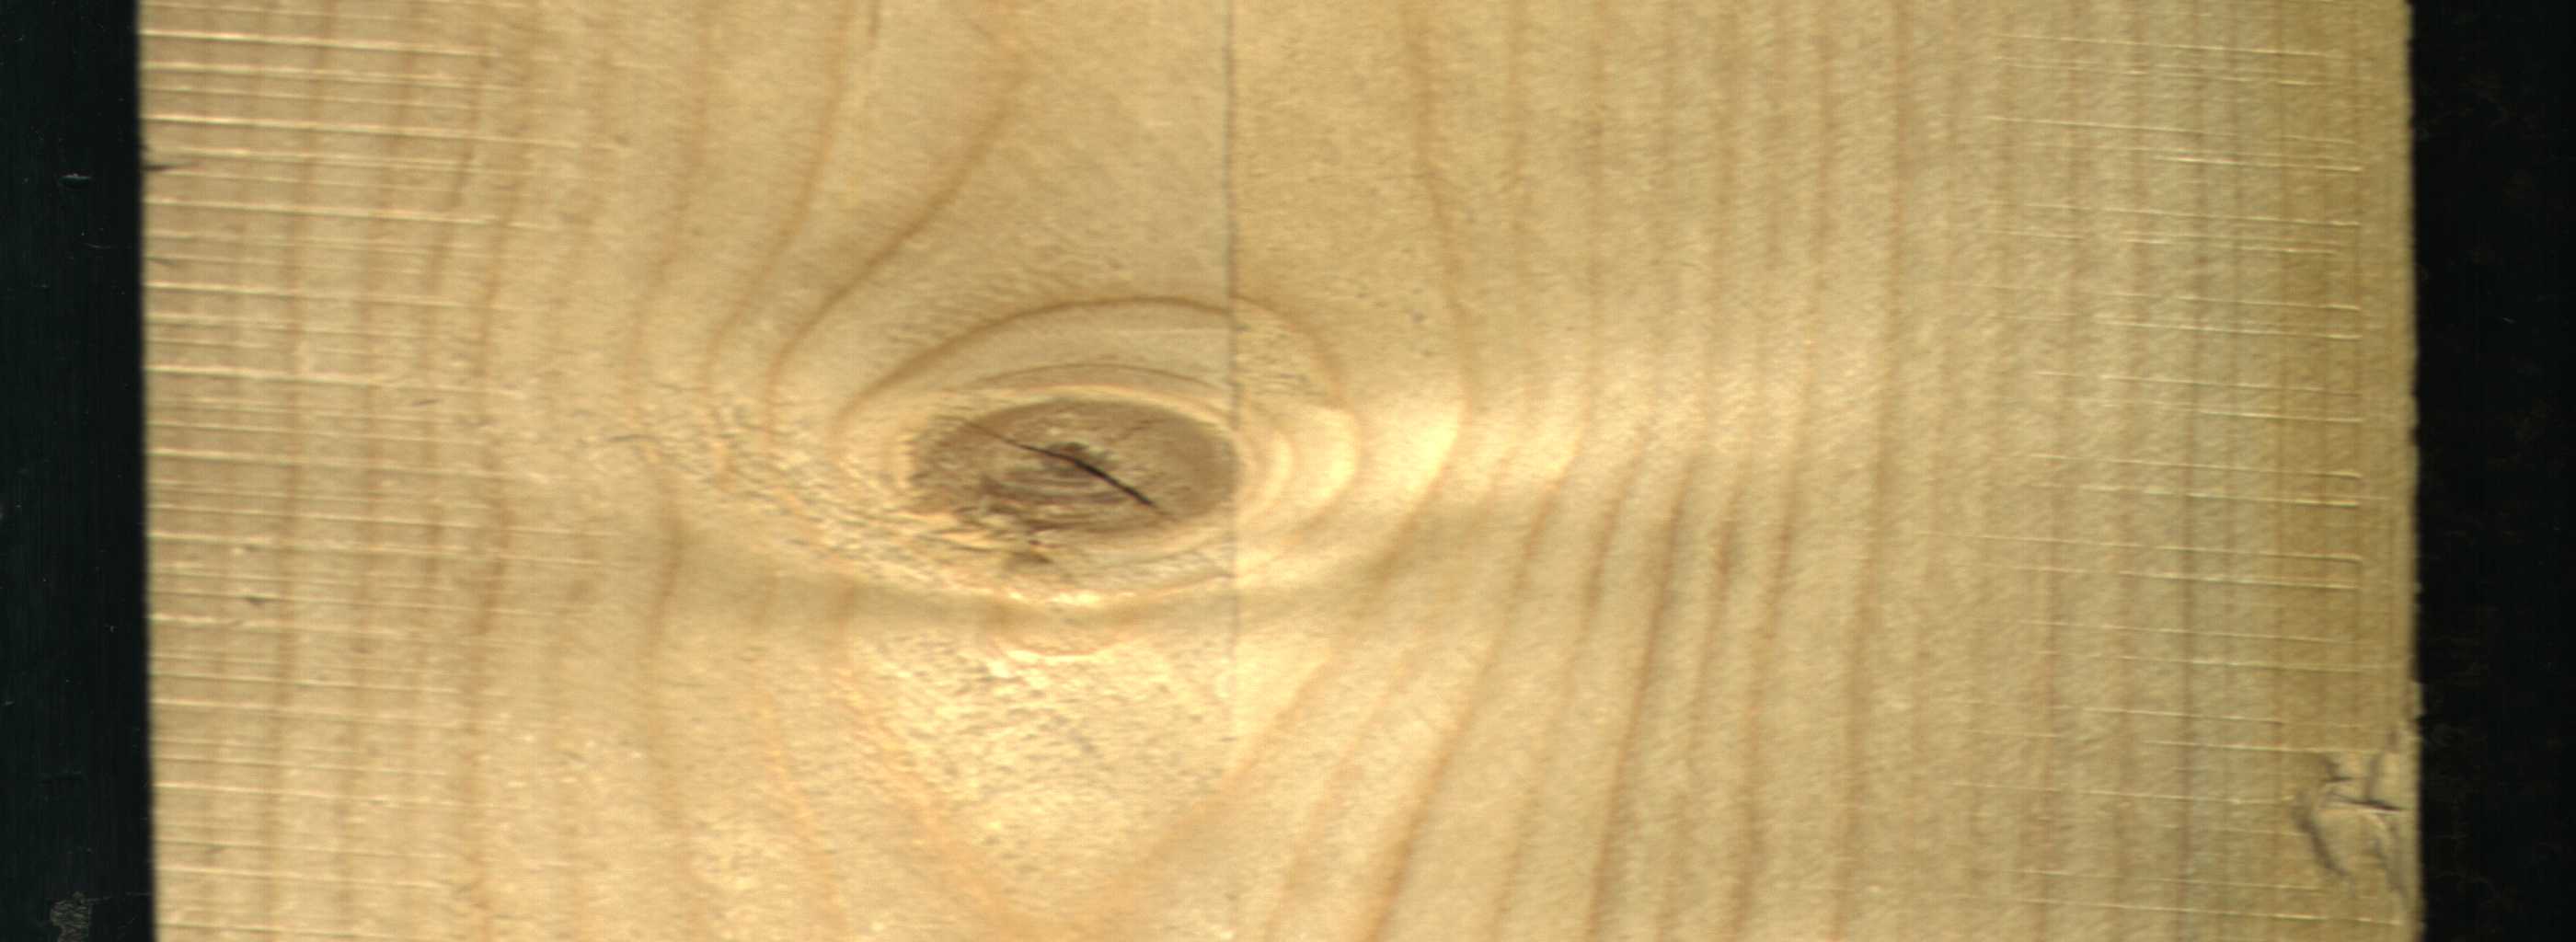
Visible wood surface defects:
knot_with_crack